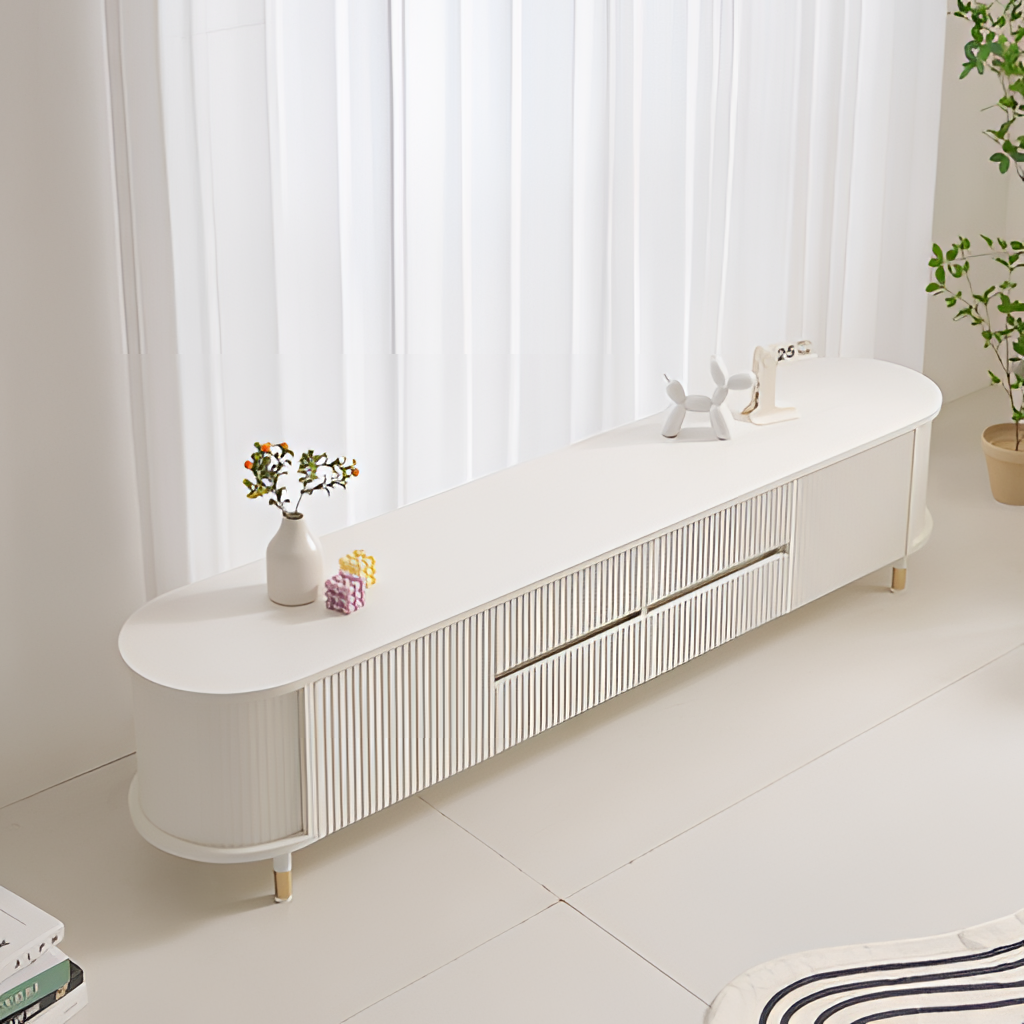
living room, white wood TV console, tile flooring, with large square pattern, minimalist, white fabric wallpaper, with solid pattern